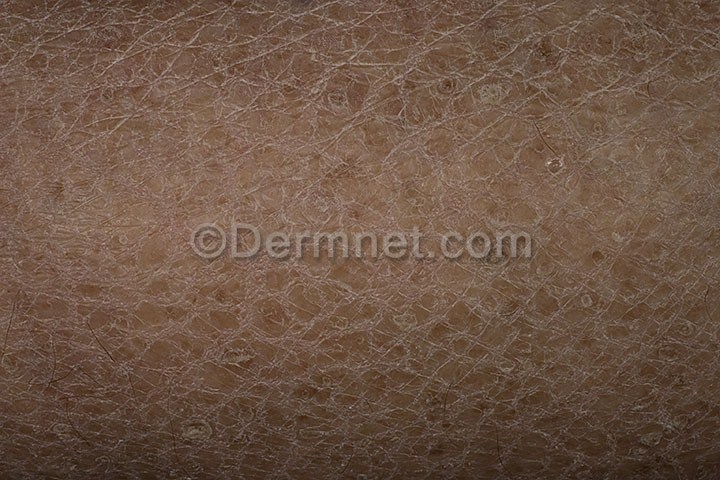
Disease: Atopic Dermatitis Photos